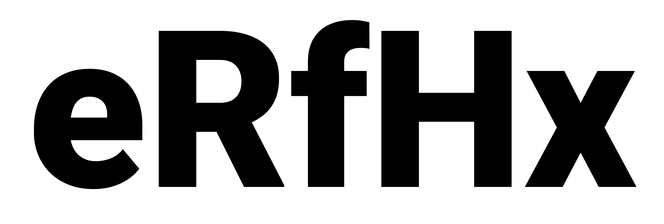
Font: Roboto_Black